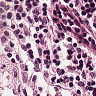
Metastatic tissue present: no